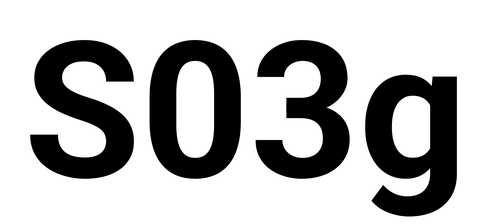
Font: Roboto_Bold